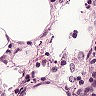
Metastatic tissue present: no